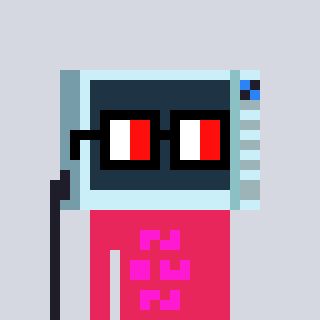
a pixel art character with square glasses with black frames and red eyes, a microwave-shaped head and a redpinkish-colored body on a cool background